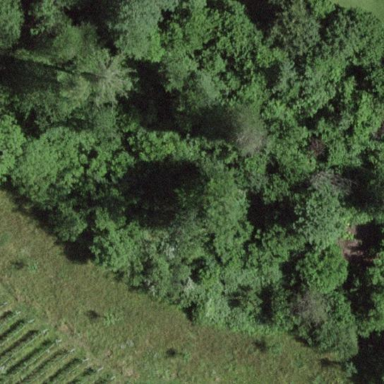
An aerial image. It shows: Forest area.